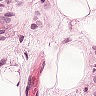
Metastatic tissue present: yes